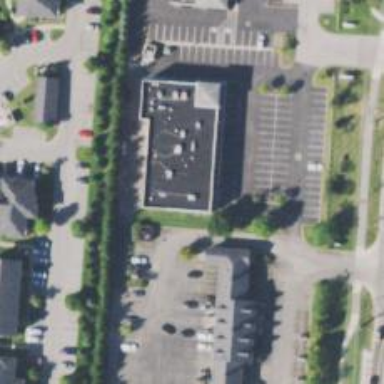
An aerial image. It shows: Veterinary facility.